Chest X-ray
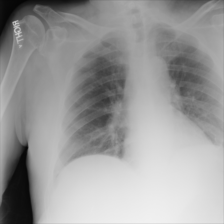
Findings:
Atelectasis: negative
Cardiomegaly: negative
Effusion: negative
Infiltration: negative
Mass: negative
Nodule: negative
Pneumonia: negative
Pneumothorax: negative
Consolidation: negative
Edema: negative
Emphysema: negative
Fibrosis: negative
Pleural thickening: negative
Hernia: negative